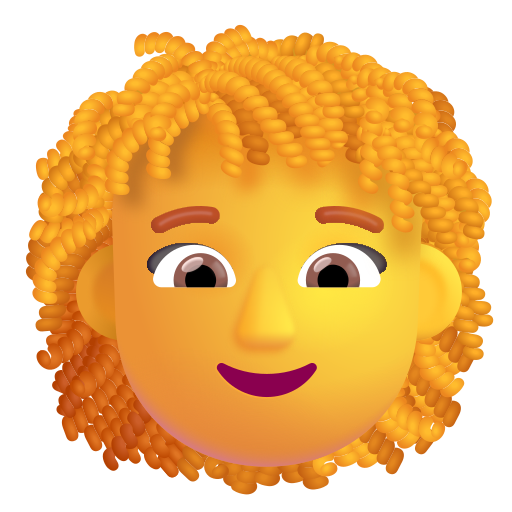
woman curly hair color default